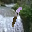
Label: 1